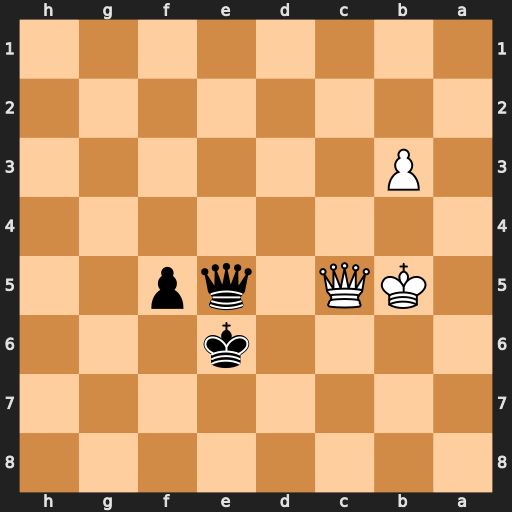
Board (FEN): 8/8/4k3/1KQ1qp2/8/1P6/8/8
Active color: b
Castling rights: -
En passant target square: -
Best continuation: f4 Qxe5+ Kxe5